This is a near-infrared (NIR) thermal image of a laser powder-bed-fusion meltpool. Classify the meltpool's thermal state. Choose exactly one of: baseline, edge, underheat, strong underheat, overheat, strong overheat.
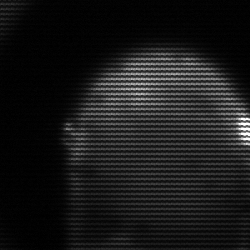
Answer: edge